Question: I am trying to get bootstrap-dropdown.js to work. But its not functioning properly. It does display a dropdown menu, but not at the right place.
I've attached a screenshot to demonstrate the issue. Also, here is the link that demonstrate the problem I am taking about <URL>
Any help in this regard would be highly appreciated.

This is how I am adding my nav-pills and dropdown (as mentioned in the documentation)
'''
<div class="navbar masthead">
<ul class="nav nav-pills pull-right">
<li class="active">
<a class="dropdown-toggle" data-toggle="dropdown" href="#">Abcdef</a>
<ul class="dropdown-menu">
<li><a href="#">Action</a></li>
<li><a href="#">Action</a></li>
<li><a href="#">Action</a></li>
</ul>
</li>
<li>
<a class="dropdown-toggle" data-toggle="dropdown" href="#">Abcdef</a>
<ul class="dropdown-menu">
<li><a href="#">Action</a></li>
<li><a href="#">Action</a></li>
<li><a href="#">Action</a></li>
</ul>
</li>
<li>
<a class="dropdown-toggle" data-toggle="dropdown" href="#">Abcdef</a>
<ul class="dropdown-menu">
<li><a href="#">Action</a></li>
<li><a href="#">Action</a></li>
<li><a href="#">Action</a></li>
</ul>
</li>
<li>
<a class="dropdown-toggle" data-toggle="dropdown" href="#">Abcdef</a>
<ul class="dropdown-menu">
<li><a href="#">Action</a></li>
<li><a href="#">Action</a></li>
<li><a href="#">Action</a></li>
</ul>
</li>
</ul>
<h3>Test</h3>
</div>
'''
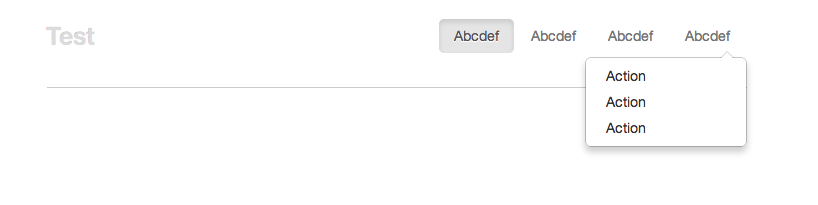
Answer: Add the '"dropdown"' class to each '<li>' that is supposed to have a dropdown menu. See the edited <URL>